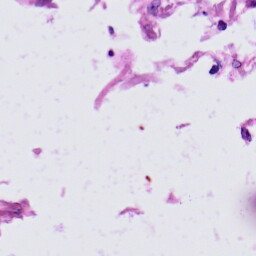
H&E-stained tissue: Skin